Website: home-depot
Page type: address-validator
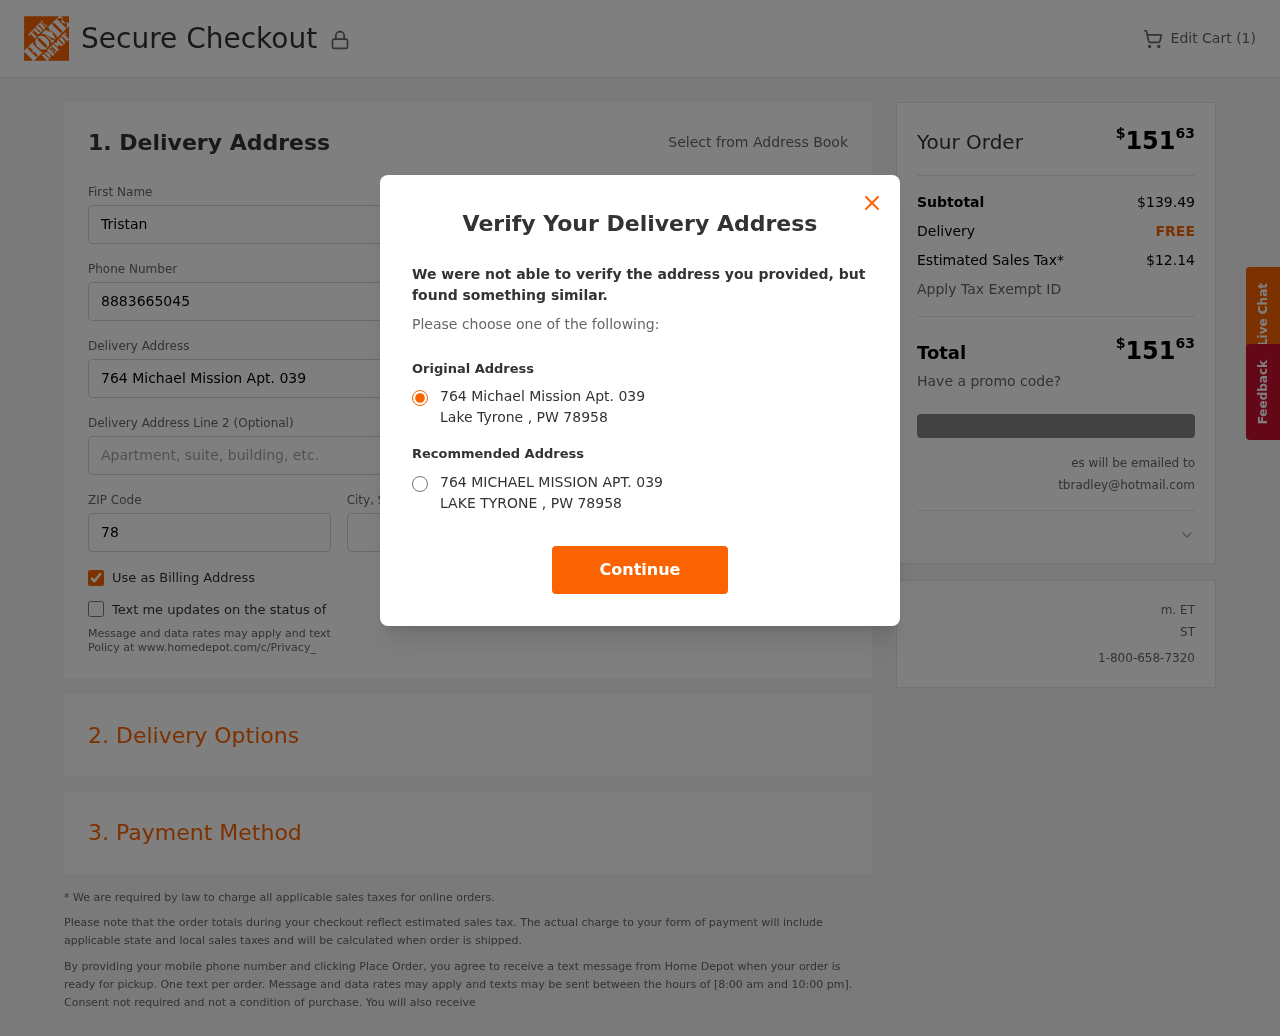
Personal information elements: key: PII_CITY
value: Lake Tyrone
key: PII_EMAIL
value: tbradley@hotmail.com
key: PII_POSTCODE
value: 78958
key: PII_STATE_ABBR
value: PW
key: PII_STREET
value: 764 Michael Mission Apt. 039
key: PII_FIRSTNAME
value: Tristan
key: PII_LASTNAME
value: Bradley
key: PII_PHONE
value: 8883665045
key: PII_CITY_STATE
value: Lake Tyrone, PW
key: PII_STREET_ALT
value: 764 MICHAEL MISSION APT. 039
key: PII_CITY_ALT
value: LAKE TYRONE
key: PII_STATE
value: PW
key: PII_POSTCODE_FULL
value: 78958
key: PII_POSTCODE_NUMERIC
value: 78958
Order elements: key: ORDER_NUM_ITEMS
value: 1
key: ORDER_TOTAL
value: $15163
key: ORDER_SUBTOTAL
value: $139.49
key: ORDER_SHIPPING_COST
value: FREE
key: ORDER_TAX
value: $12.14